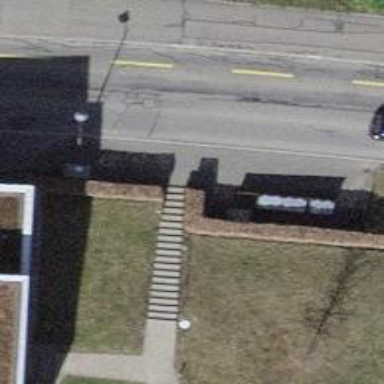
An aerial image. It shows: Road with steps.